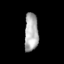
Tissue: lung
Cell type: Epithelial cells
Senescence score: 0.1797
Nuclear area (px): 515
Mean DAPI intensity: 173.214